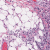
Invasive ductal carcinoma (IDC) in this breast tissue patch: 1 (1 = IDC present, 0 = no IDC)